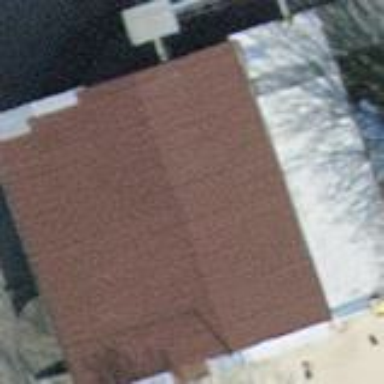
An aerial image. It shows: View of roof of building.